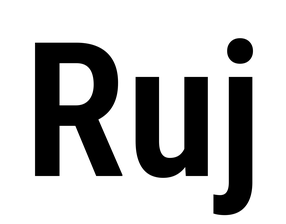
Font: Roboto_Condensed_SemiBold